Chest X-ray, AP view. Patient: 40 years old, sex M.
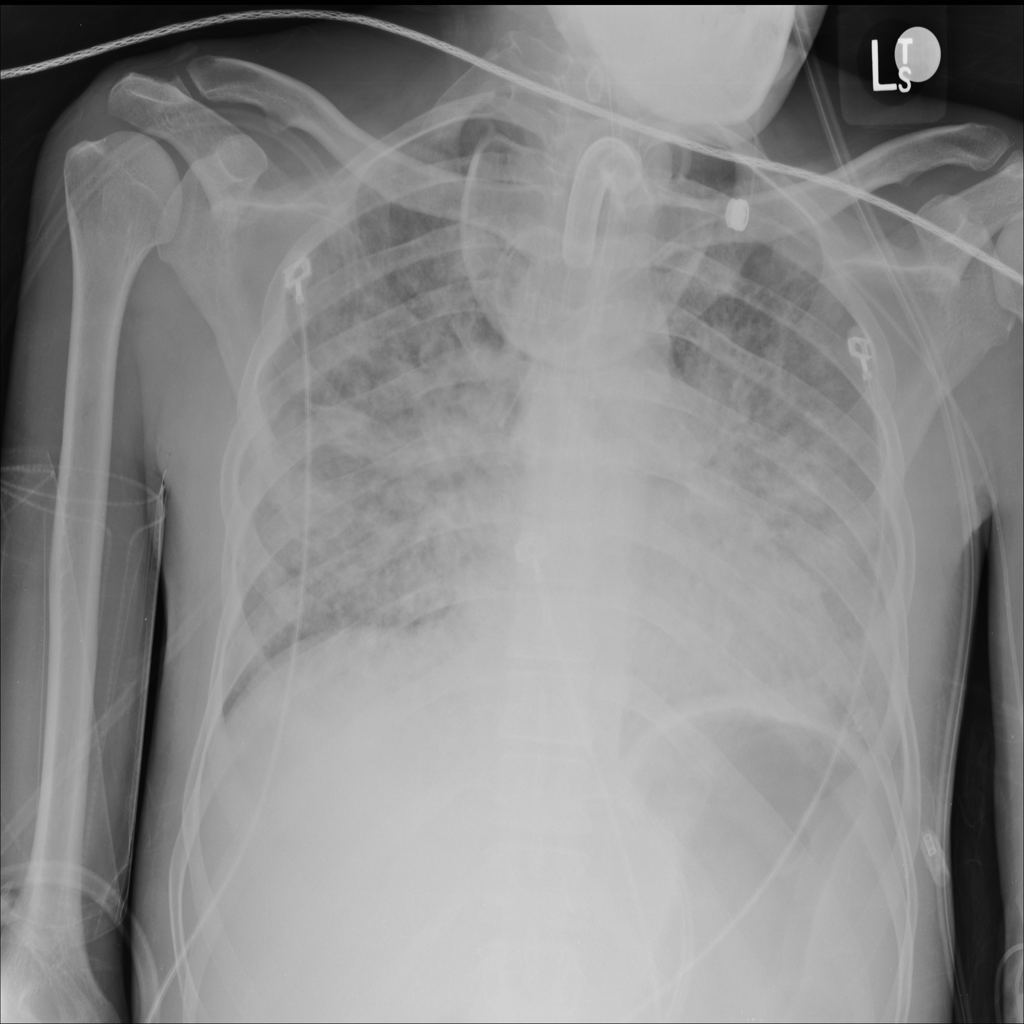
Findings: Infiltration